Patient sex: M
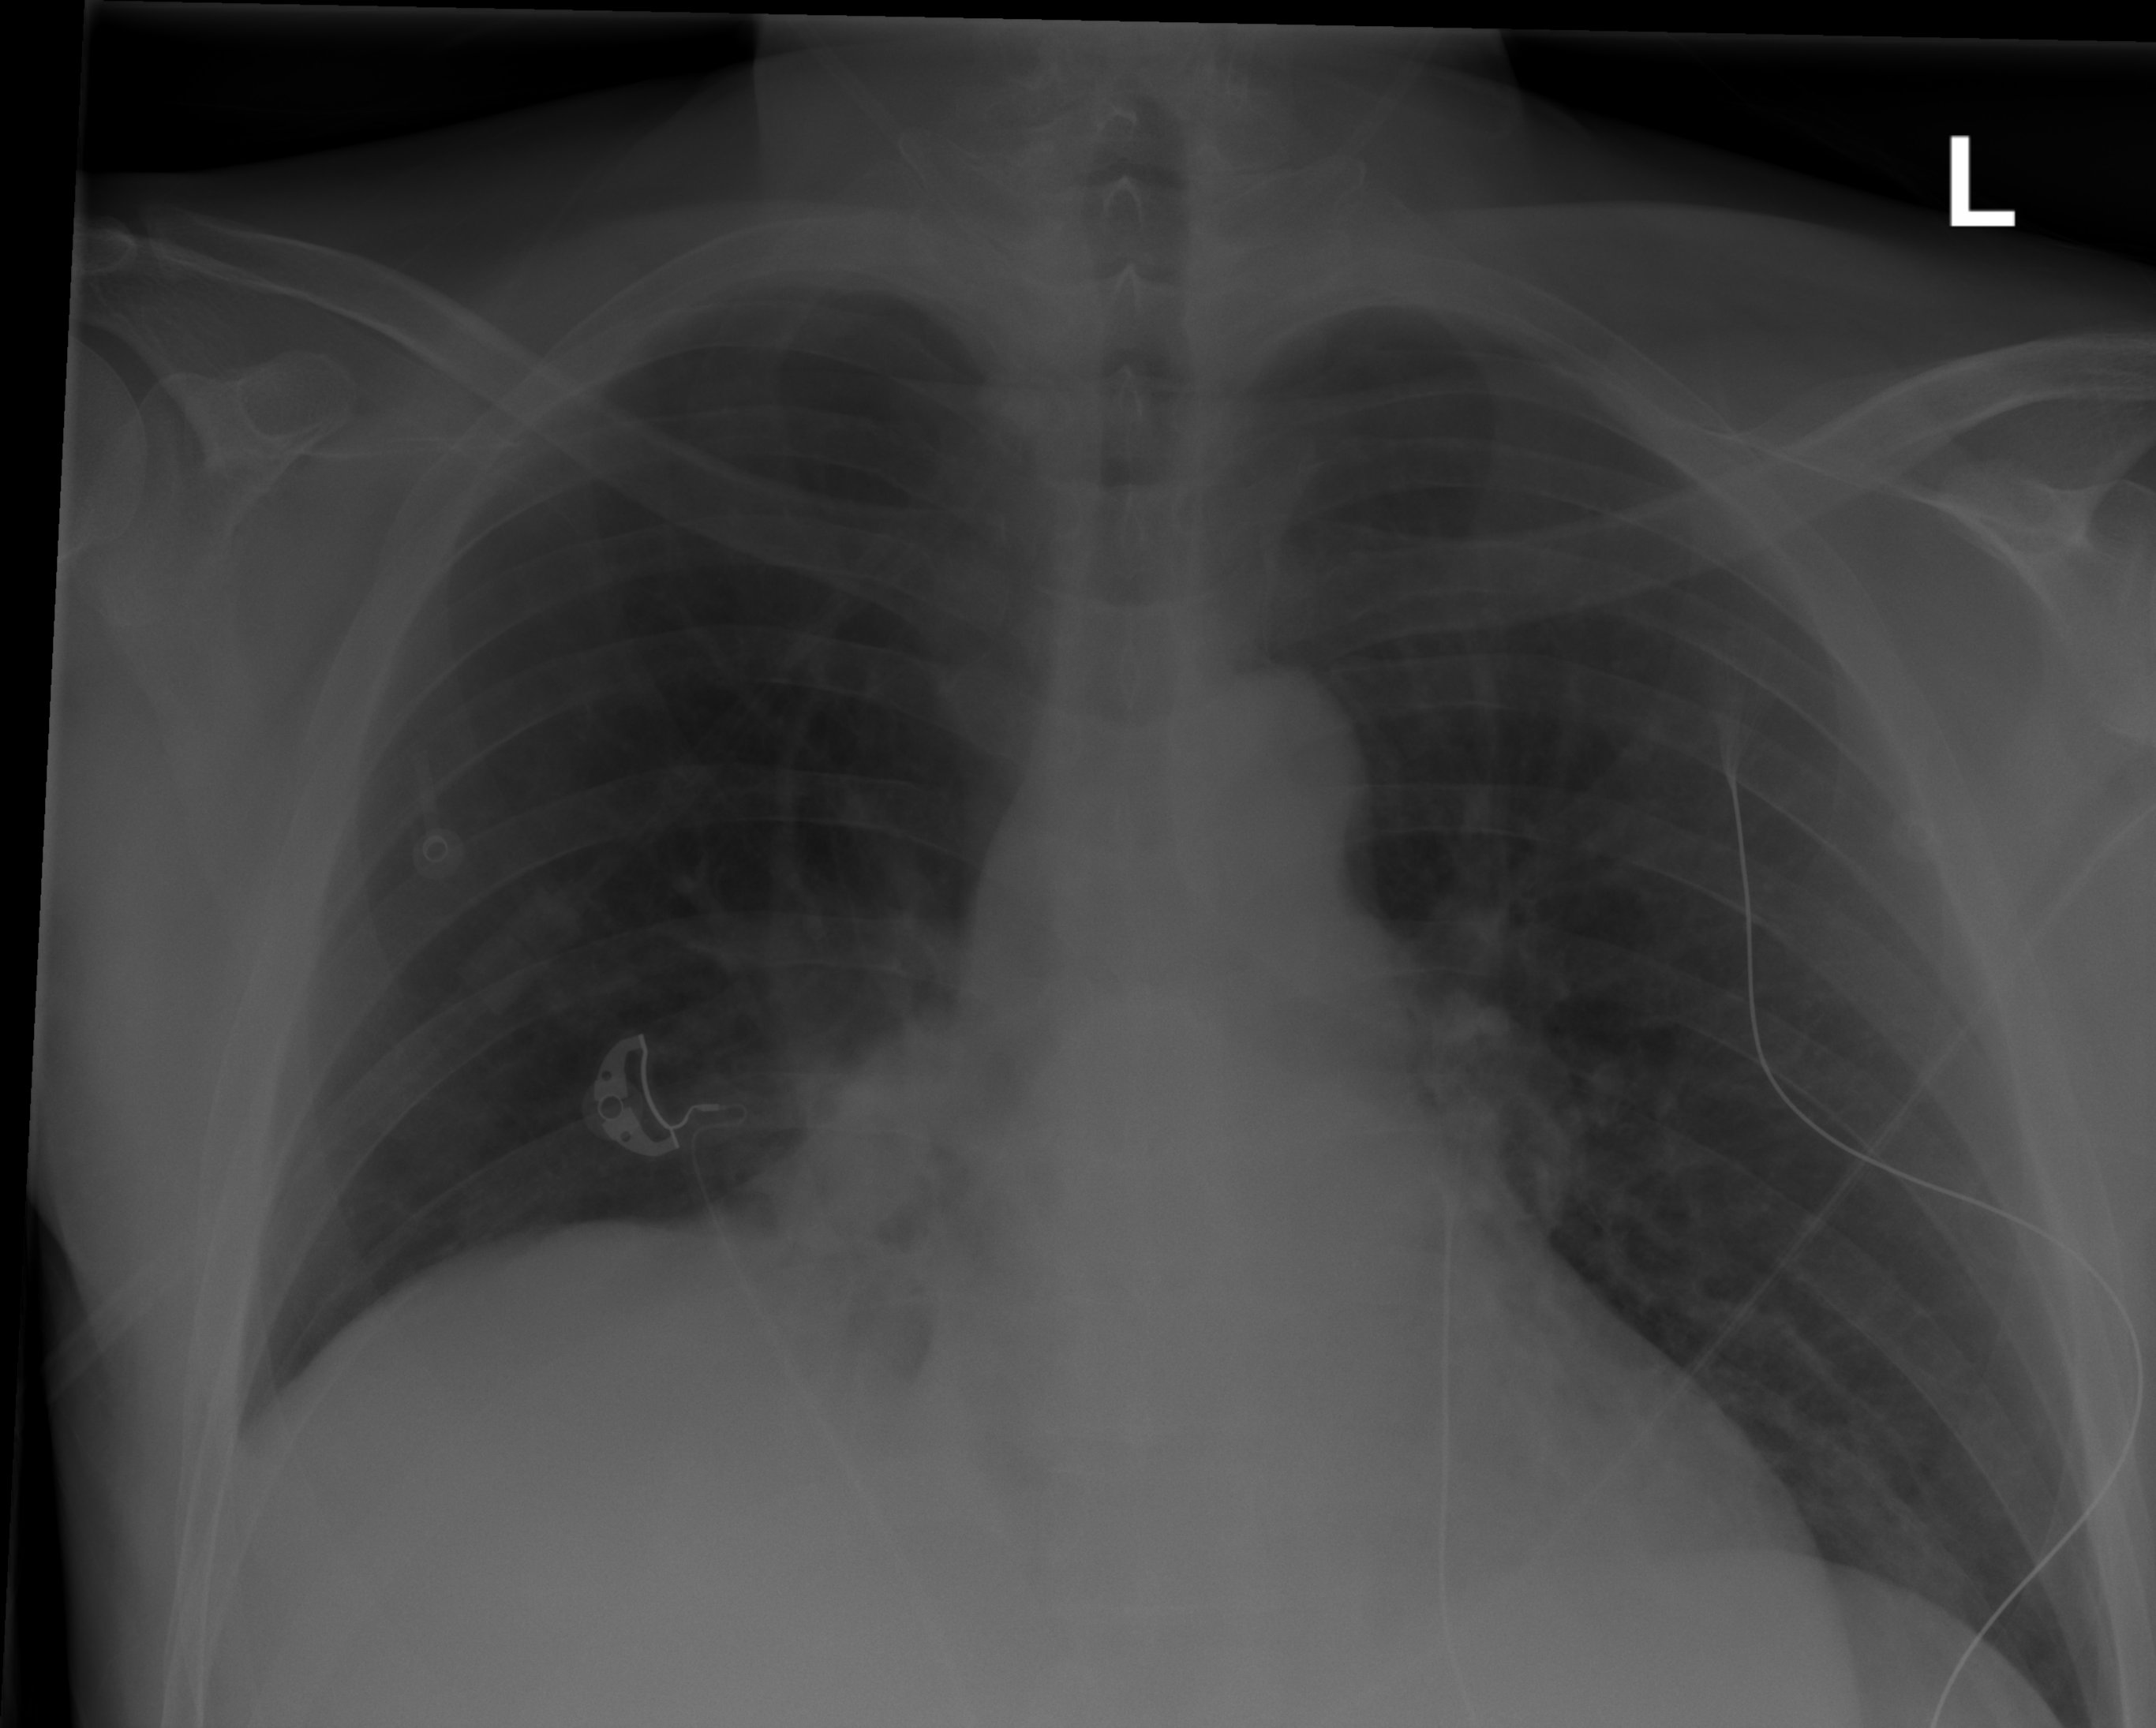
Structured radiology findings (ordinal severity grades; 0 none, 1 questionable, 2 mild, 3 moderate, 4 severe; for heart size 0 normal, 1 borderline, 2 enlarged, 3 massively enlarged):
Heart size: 2
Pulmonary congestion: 0
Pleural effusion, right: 0
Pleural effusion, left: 0
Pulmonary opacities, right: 1
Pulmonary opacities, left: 0
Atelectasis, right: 2
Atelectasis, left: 0